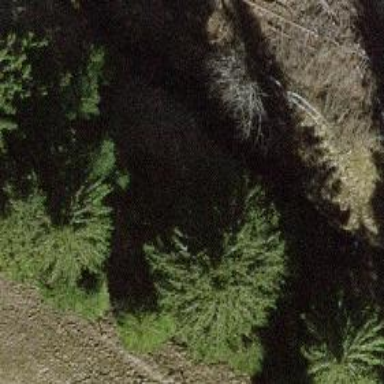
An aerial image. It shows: Beautiful tree in nature.